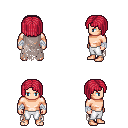
a pixel art fantasy rpg character, male body template, human, light skin, gray tattered cape, white pants, ruby red pageboy hairstyle, white cloth bandages, four views (front, back, left, right), 2x2 character sprite sheet, small pixel art, hard edges, no anti-aliasing